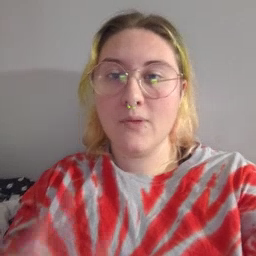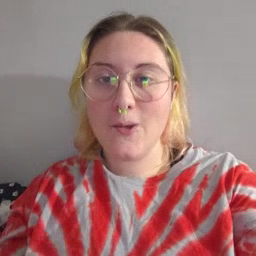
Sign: radio